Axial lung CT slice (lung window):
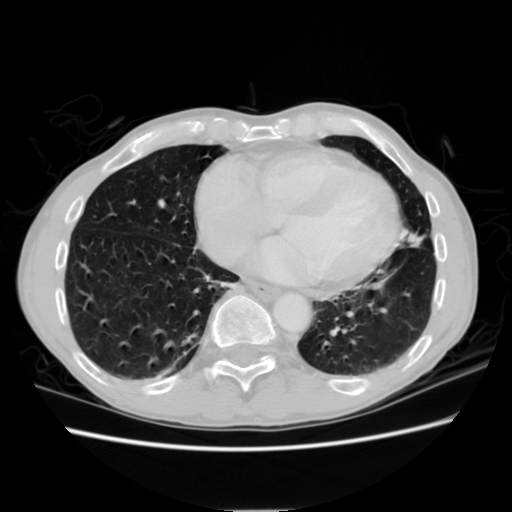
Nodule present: no